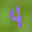
Label: 4